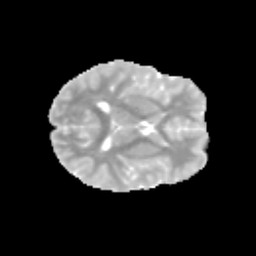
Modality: MD
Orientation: axial
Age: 10
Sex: male
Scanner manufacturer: siemens
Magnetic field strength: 3 T
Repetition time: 3.8 s
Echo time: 0.07 s